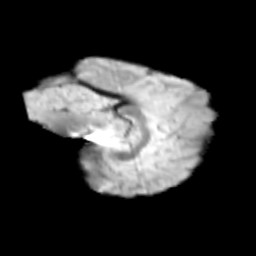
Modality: T2w
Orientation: sagittal
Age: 9
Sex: male
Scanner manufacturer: siemens
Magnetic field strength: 3 T
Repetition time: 3.8 s
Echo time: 0.07 s